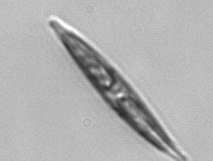
Label: Pleurosigma